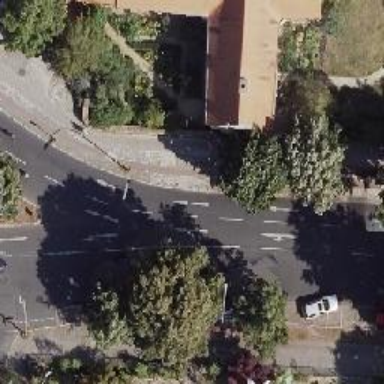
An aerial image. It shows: Secondary road with asphalt surface and cycle track on the right.